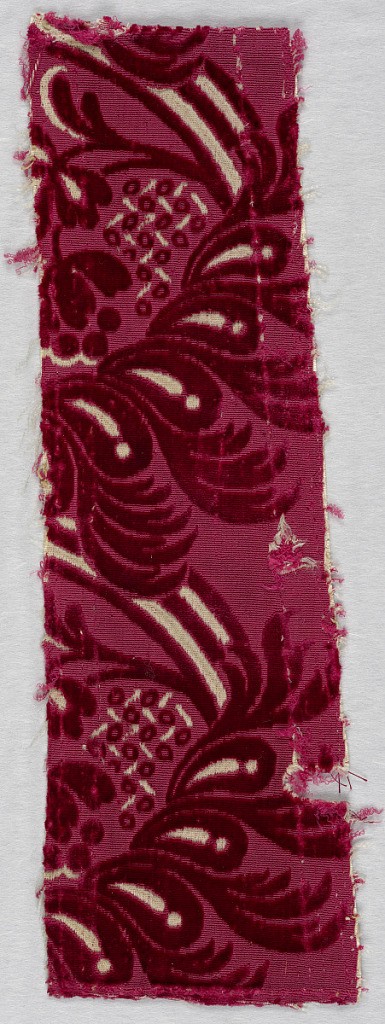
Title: Fragment
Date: late 17th–early 18th century
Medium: silk Technique: cut and uncut supplementary warp pile (velvet) on satin ground
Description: Narrow fragment of red cut and uncut velvet. Design (only a portion remains) of large vertically repeated group of flowers and foliage. Design in cut pile, ground in uncut pile. Details in the white satin foundation fabric.